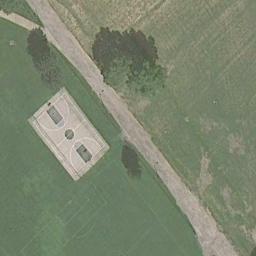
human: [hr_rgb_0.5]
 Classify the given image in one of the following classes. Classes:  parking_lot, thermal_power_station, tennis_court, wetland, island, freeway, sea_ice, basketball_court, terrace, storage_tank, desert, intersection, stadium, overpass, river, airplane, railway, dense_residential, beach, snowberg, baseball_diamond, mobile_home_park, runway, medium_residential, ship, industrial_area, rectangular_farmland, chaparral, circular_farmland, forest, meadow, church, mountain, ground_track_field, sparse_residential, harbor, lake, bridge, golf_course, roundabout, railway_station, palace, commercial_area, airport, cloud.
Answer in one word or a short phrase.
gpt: basketball_court